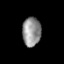
Tissue: prostate
Cell type: Myeloid cells
Senescence score: 0.354
Nuclear area (px): 528
Mean DAPI intensity: 145.814